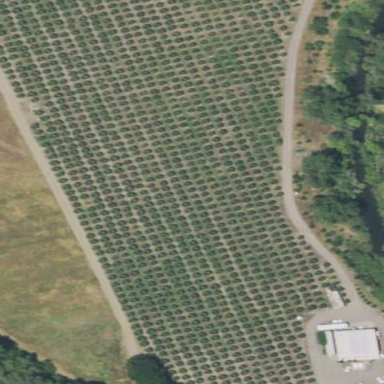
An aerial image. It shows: Orchard filled with olive trees.